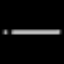
Label: line